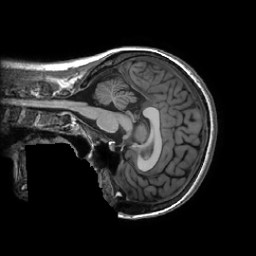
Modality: T1w
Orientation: sagittal
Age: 26
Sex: female
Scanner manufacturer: ge
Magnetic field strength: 3 T
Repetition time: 0.007348 s
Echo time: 0.003036 s